Question: I've created a little helper that I can use like this:
'''
= render 'shared/form_errors', resource: @user
---
- if resource.errors.any?
#popupErrors
%ul
- resource.errors.each do |field, error|
%li
%strong= field
= error
'''
---
Here's what I'm getting:

How can I display 'Password Confirmation' instead of 'password_confirmation' in the text?
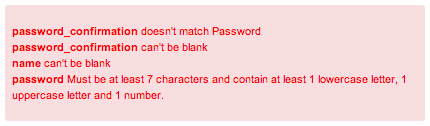
Answer: You can use '.humanize.titleize' this will remove the underscores and capitalize each word.
'''
2.0.0-p451 :003 > "password_confirmation".humanize.titleize
=> "Password Confirmation"
'''
Here is what the helper would look like.
'''
- if resource.errors.any?
#popupErrors
%ul
- resource.errors.each do |field, error|
%li
%strong= field.to_s.humanize.titleize
= error
'''